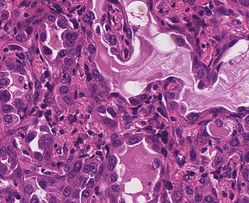
Tumor epithelial tissue: yes
Tumor-associated stroma tissue: yes
Normal tissue: no